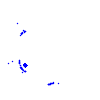
Particle: proton